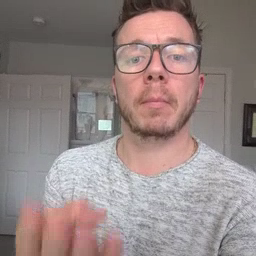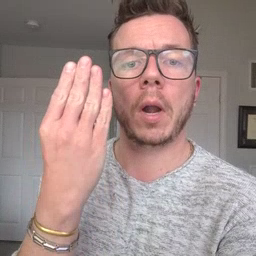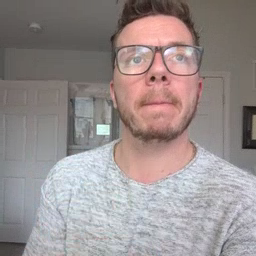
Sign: morning